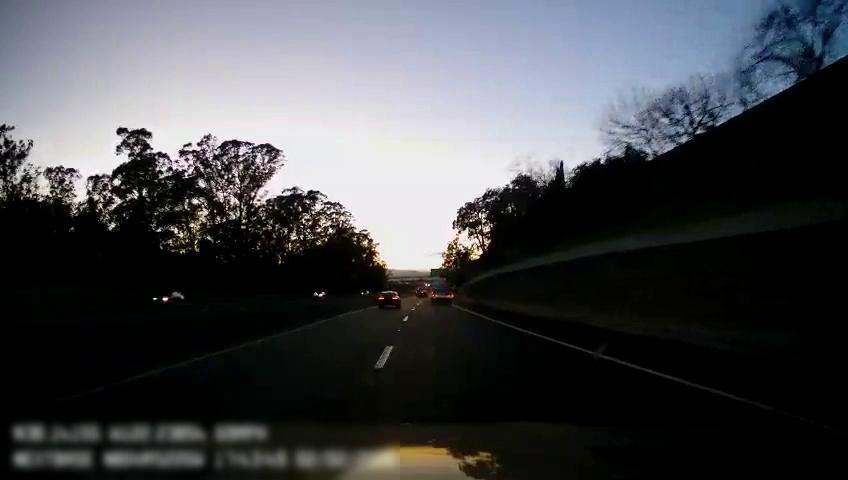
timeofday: Dusk/Dawn/Twilight
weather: Sunny
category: Drivable Space
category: Vehicles | Car
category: Vehicles | Car
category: Vehicles | Other LV
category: Vehicles | Car
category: Vehicles | Car
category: Lanes | Alternate Lane
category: Lanes | Alternate Lane
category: Lanes | Alternate Lane
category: Traffic | Signs